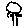
Label: tree